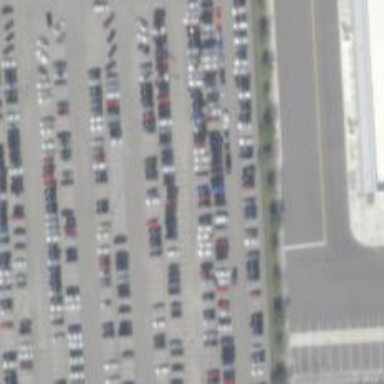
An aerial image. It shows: Parking area with surface.